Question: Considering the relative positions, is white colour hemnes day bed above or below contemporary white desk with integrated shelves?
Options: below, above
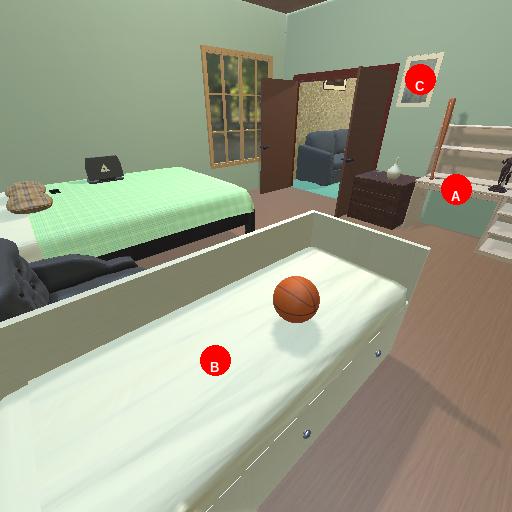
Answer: below